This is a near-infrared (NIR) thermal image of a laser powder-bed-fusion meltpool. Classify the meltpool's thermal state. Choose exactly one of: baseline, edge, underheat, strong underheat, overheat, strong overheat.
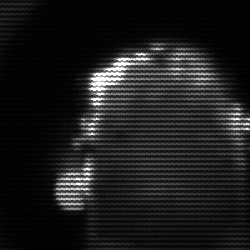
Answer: baseline